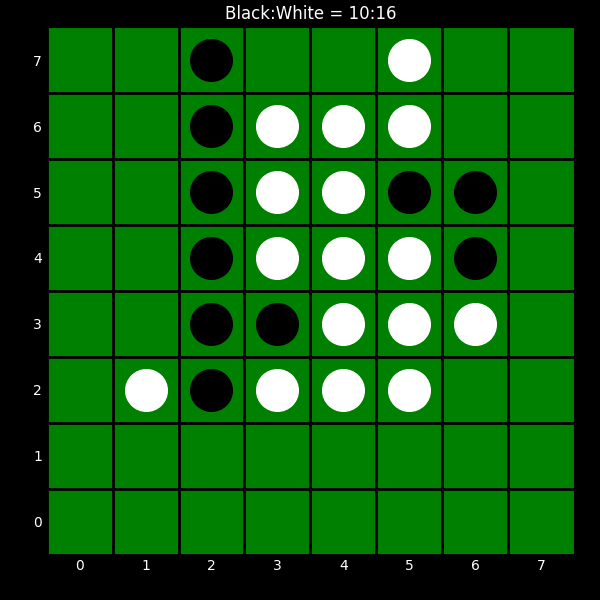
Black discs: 10
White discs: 16